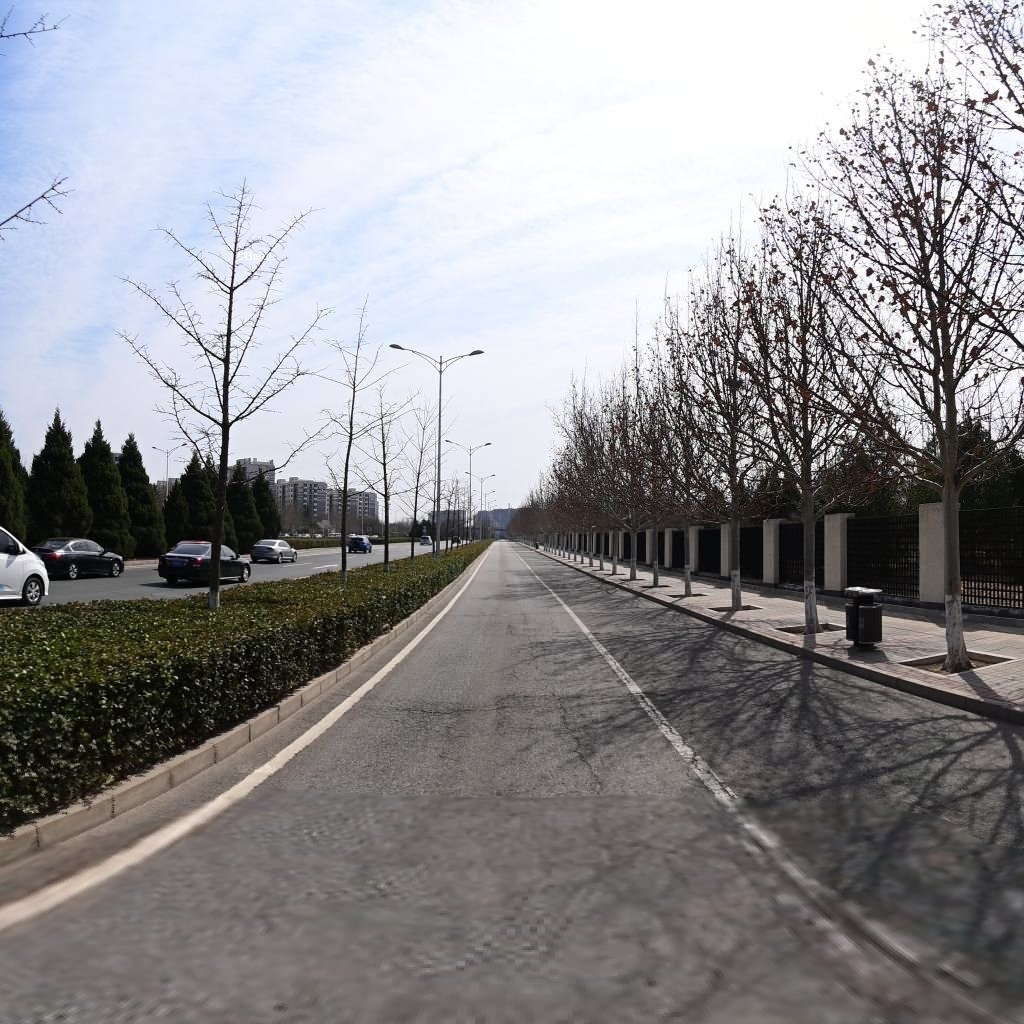
Region: Haidian
Road damage annotations: longitudinal crack, longitudinal crack, transverse crack